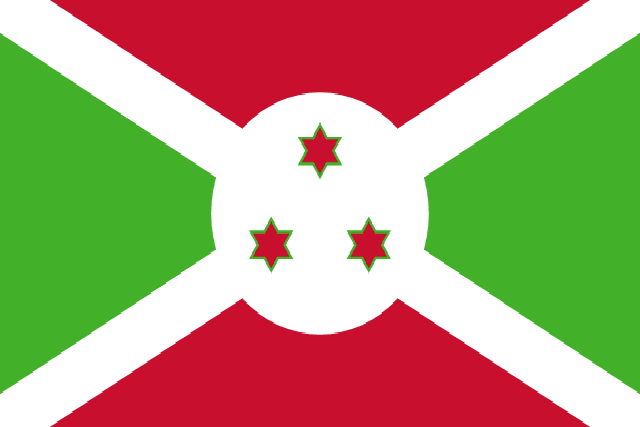
Country: Burundi
Country code: bi